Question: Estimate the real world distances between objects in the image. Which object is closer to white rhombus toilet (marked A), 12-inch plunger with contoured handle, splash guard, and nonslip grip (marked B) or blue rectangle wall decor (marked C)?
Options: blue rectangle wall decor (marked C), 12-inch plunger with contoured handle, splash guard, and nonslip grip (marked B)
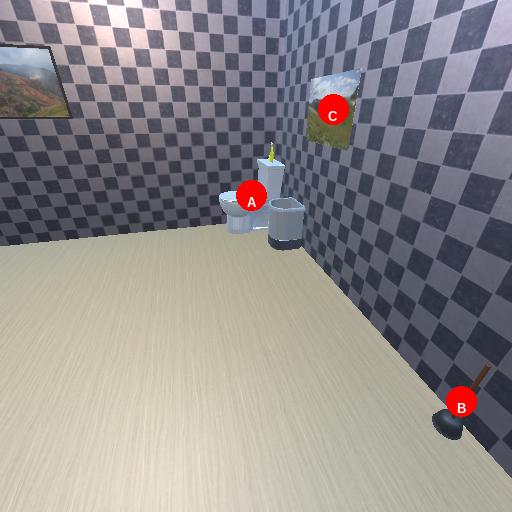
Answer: blue rectangle wall decor (marked C)